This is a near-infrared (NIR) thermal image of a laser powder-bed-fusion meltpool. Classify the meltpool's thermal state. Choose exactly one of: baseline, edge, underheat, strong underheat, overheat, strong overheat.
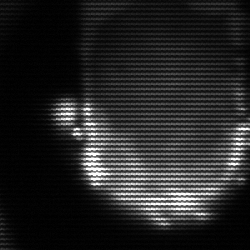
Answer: baseline